Field crop: maize
Growth stage: 2
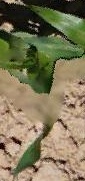
Species: maize